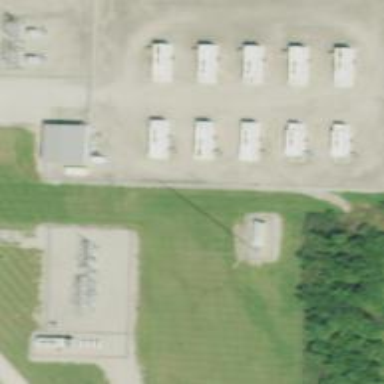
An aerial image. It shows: Generator is pictured.